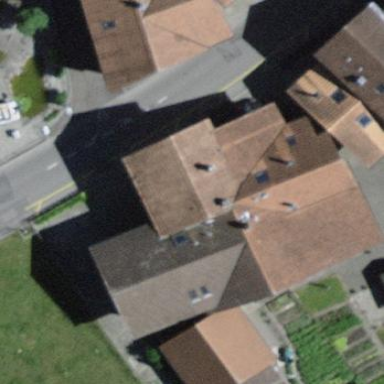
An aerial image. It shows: Residential building.